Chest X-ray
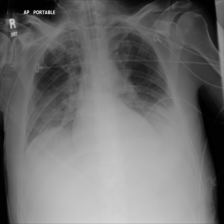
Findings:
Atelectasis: negative
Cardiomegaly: negative
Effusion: positive
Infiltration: negative
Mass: negative
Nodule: negative
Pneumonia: negative
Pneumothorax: negative
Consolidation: positive
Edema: negative
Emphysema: negative
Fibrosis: negative
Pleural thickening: negative
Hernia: negative